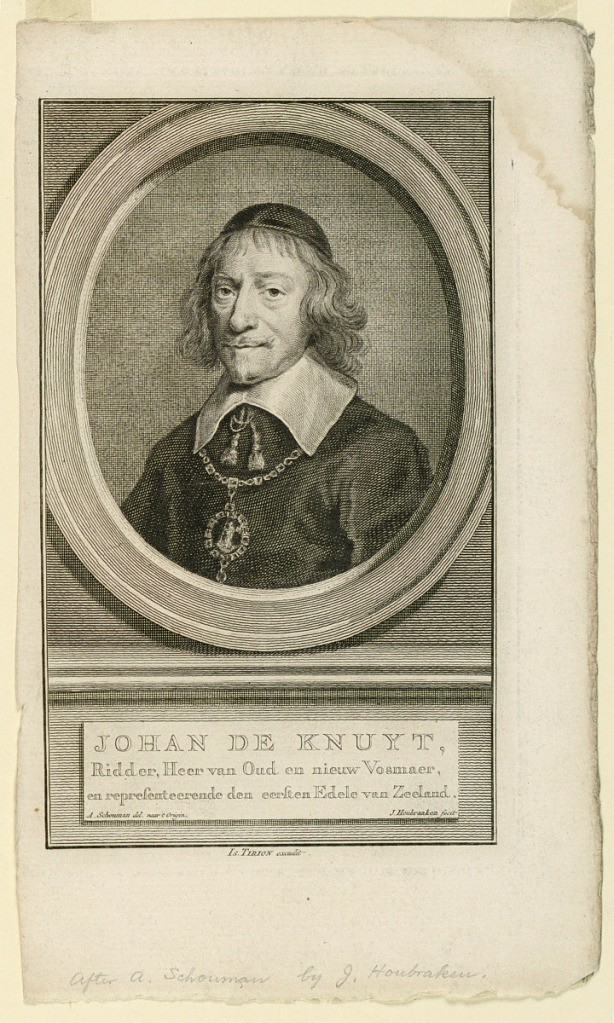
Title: Portrait of Johan de Knuyt
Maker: Jacobus Houbraken, Dutch, 1698 - 1780
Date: ca. 1760
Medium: Engraving on paper
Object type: Print
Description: Half-length portrait in three-quarter view turned toward left. Sitter is wearing a small cap, a dark jacket with a white collar.